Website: home-depot
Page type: account-dashboard
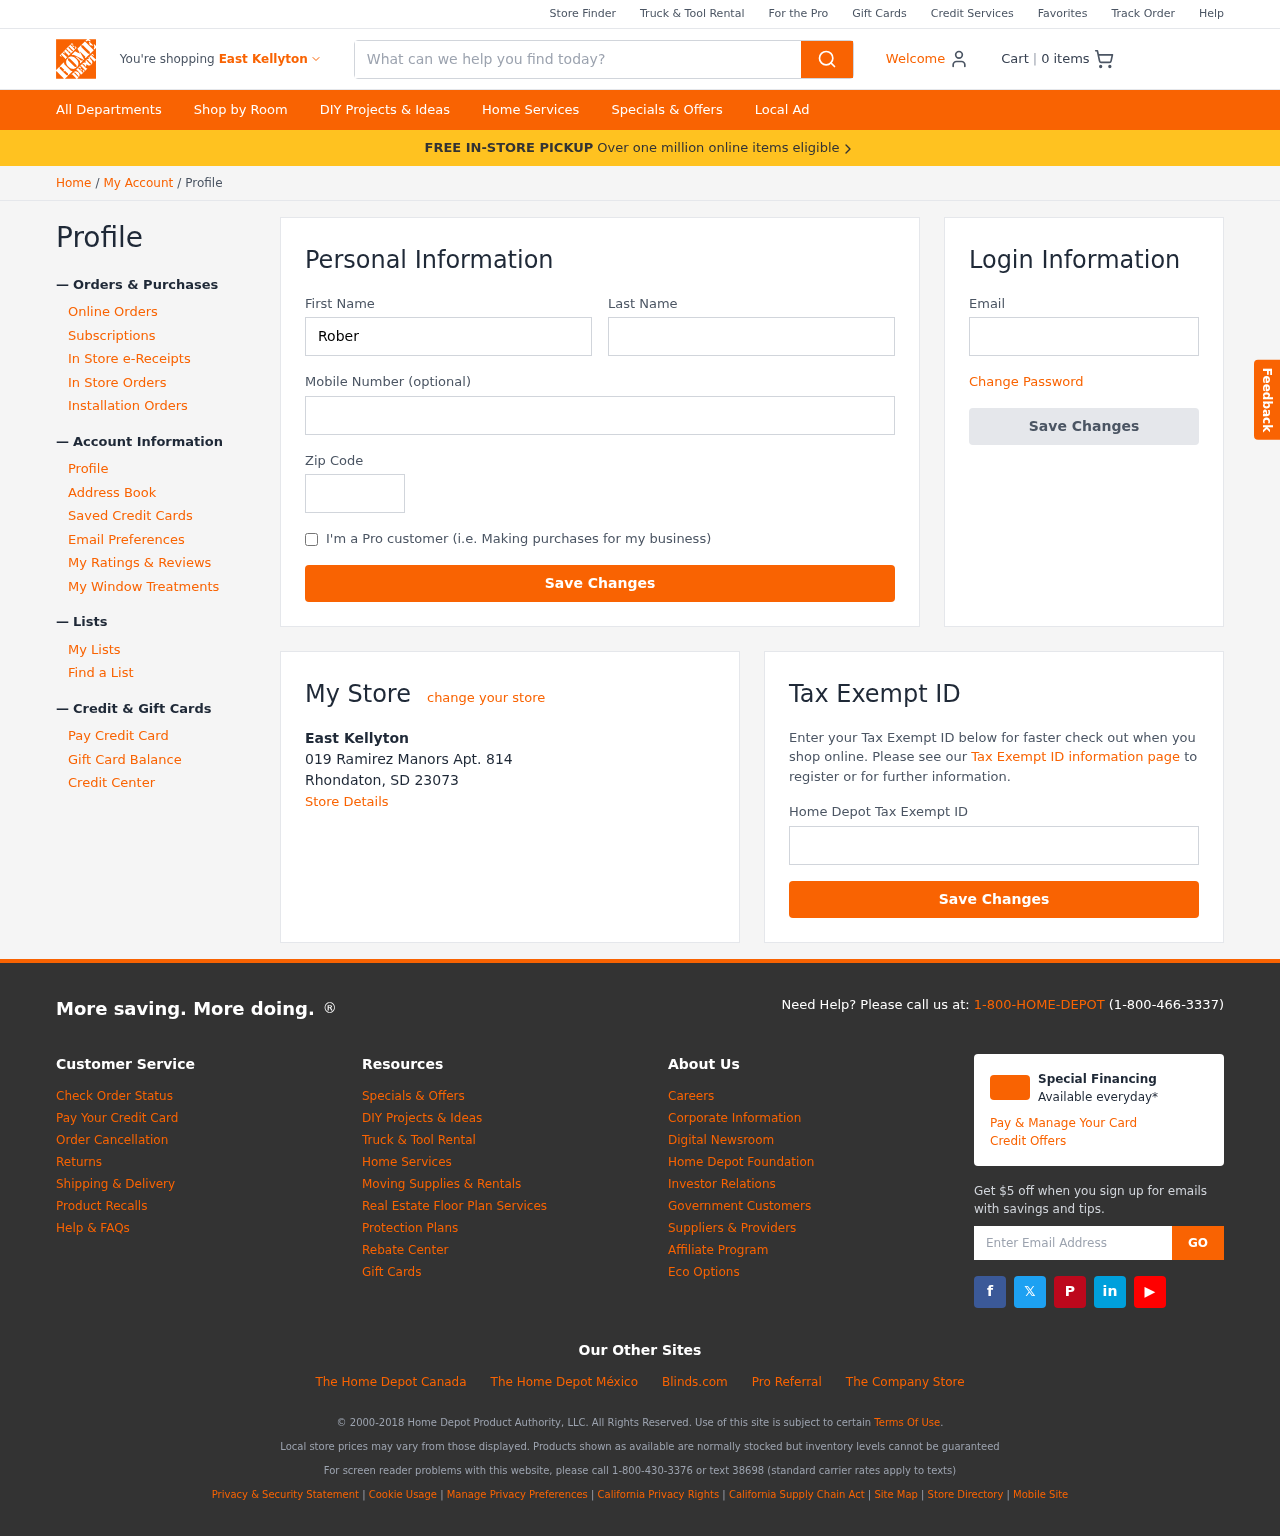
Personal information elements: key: PII_CITY
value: East Kellyton
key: PII_EMAIL
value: roberta_munoz@hotmail.com
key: PII_FIRSTNAME
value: Roberta
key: PII_LASTNAME
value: Munoz
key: PII_LOCATION1_CITY_STATE_ZIP
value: Rhondaton, SD 23073
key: PII_LOCATION1_NAME
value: East Kellyton
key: PII_LOCATION1_STREET
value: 019 Ramirez Manors Apt. 814
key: PII_PHONE
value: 3799371175
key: PII_POSTCODE
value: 98812
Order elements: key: ORDER_NUM_ITEMS
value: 0
Search elements: key: HEADER_SEARCH
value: What can we help you find today?